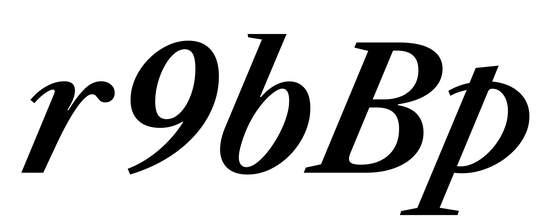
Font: LibreCaslonText-Italic_SemiBold_Italic